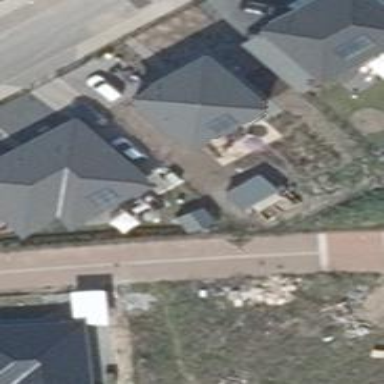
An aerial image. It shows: Detached building with hipped roof shape.